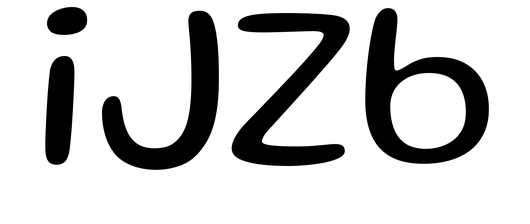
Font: Gluten_Light